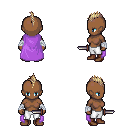
a pixel art fantasy rpg character, female body template, human, dark skin, lavender cape, white pants, white blonde mohawk hairstyle, white cloth bandages, brown shoes, dagger, four views (front, back, left, right), 2x2 character sprite sheet, small pixel art, hard edges, no anti-aliasing